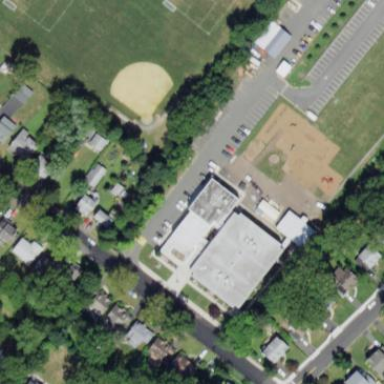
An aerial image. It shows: Primary school building.